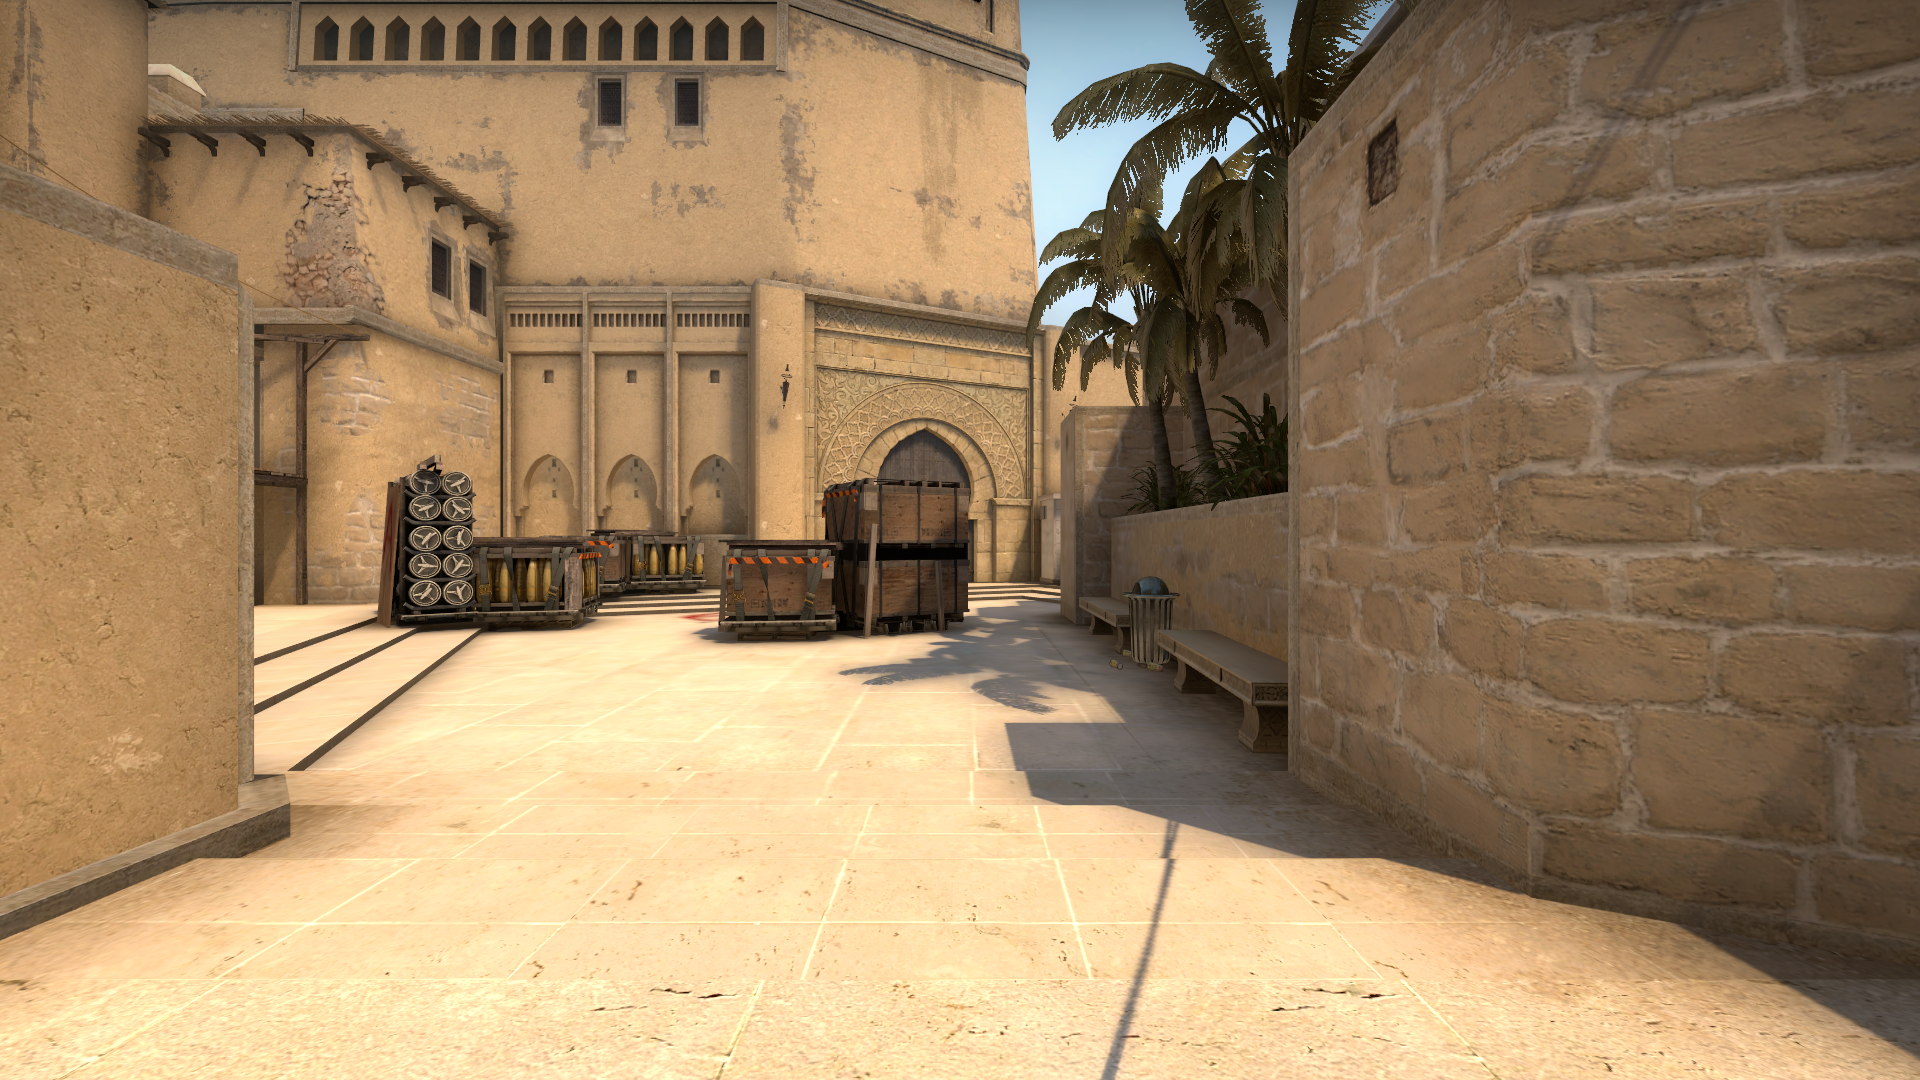
Map: de_mirage